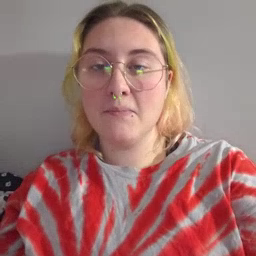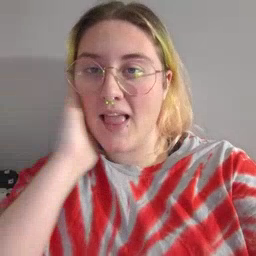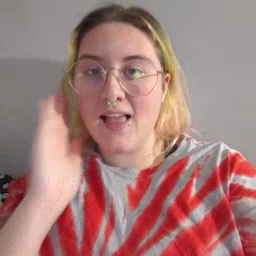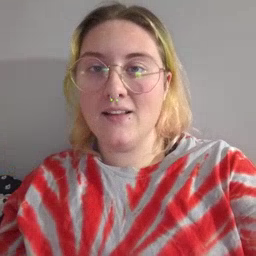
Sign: bed